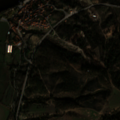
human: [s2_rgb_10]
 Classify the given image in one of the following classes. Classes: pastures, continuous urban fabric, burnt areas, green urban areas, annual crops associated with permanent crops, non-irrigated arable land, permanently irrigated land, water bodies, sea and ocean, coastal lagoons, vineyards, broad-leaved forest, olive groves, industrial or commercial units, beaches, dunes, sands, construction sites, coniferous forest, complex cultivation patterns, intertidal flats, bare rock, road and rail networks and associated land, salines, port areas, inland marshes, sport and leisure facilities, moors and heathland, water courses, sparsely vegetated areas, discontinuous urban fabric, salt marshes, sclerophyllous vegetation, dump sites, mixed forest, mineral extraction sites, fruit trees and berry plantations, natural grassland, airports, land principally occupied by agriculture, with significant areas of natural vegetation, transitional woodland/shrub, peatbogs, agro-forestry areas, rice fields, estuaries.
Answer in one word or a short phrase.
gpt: discontinuous urban fabric, permanently irrigated land, fruit trees and berry plantations, olive groves, pastures, complex cultivation patterns, transitional woodland/shrub, water courses